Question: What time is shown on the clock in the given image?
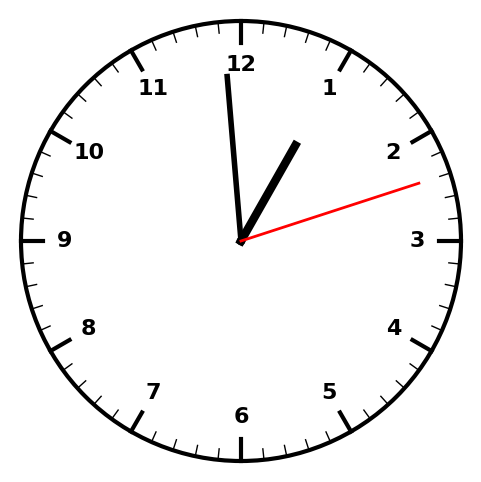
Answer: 12:59:12